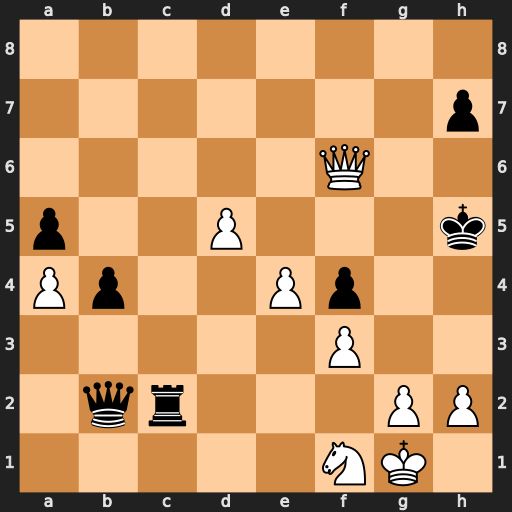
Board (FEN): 8/7p/5Q2/p2P3k/Pp2Pp2/5P2/1qr3PP/5NK1
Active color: w
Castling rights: -
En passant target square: -
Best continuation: g4+ fxg3 Nxg3#